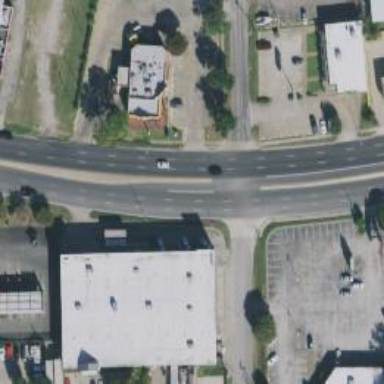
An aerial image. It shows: Primary highway with separate sidewalk.